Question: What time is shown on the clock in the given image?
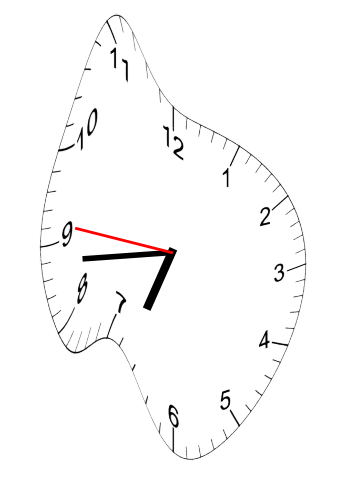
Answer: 06:43:46